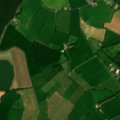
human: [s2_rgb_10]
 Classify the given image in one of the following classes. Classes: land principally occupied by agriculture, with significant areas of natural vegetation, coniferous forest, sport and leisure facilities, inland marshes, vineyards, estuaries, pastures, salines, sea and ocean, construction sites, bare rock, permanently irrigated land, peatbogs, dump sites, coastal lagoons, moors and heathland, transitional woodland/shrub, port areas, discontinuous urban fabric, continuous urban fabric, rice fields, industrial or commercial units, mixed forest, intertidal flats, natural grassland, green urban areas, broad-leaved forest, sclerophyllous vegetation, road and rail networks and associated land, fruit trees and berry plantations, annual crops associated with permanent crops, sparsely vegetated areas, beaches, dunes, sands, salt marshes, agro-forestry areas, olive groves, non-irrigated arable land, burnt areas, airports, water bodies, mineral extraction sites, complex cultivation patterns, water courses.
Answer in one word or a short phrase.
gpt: non-irrigated arable land, pastures